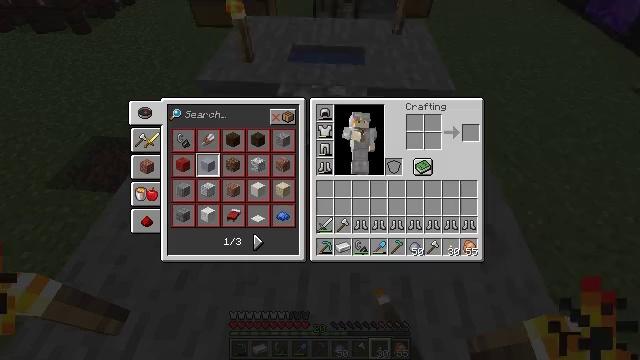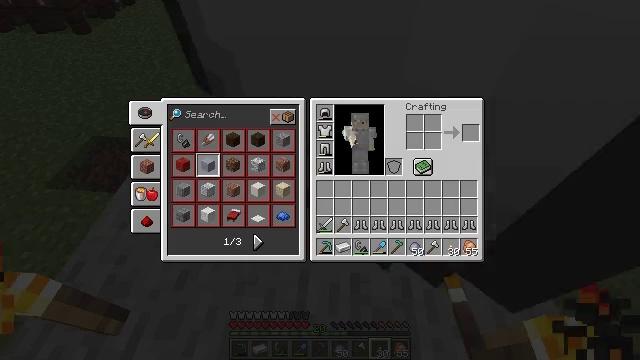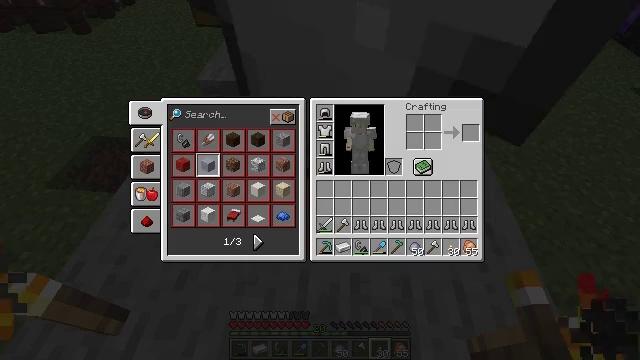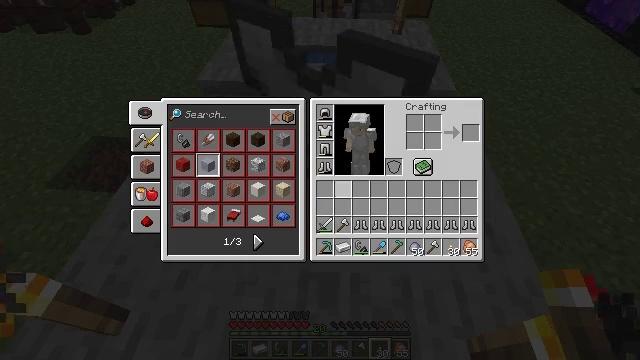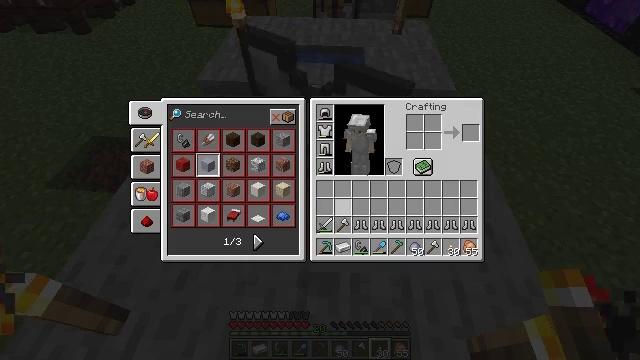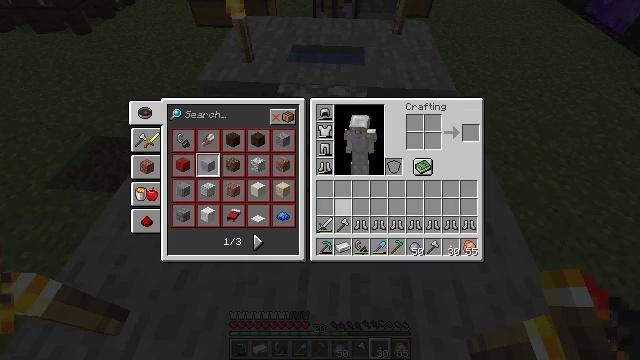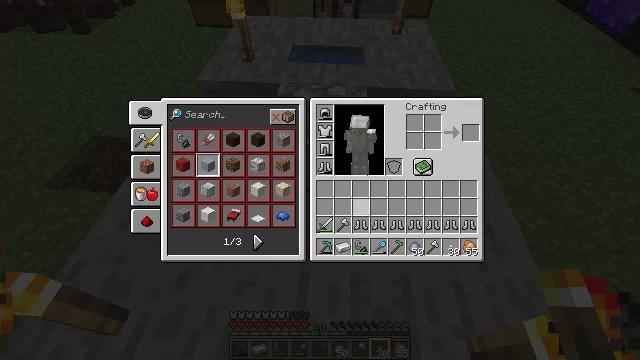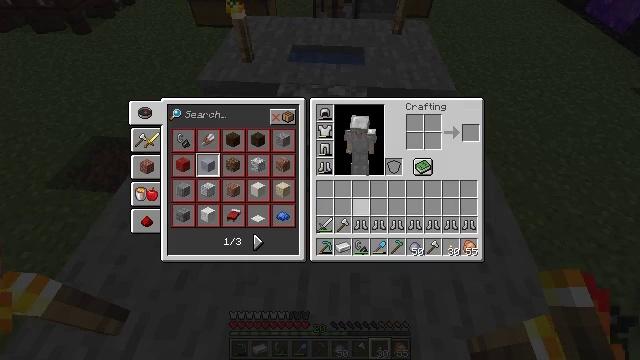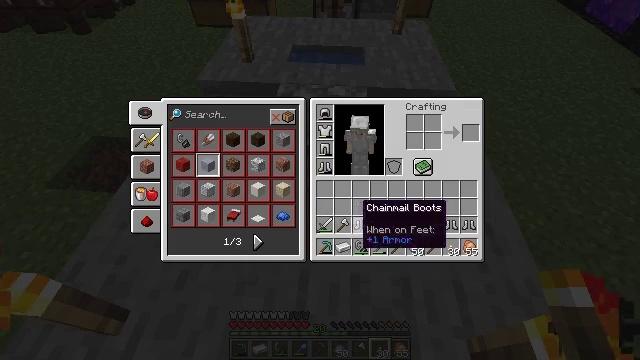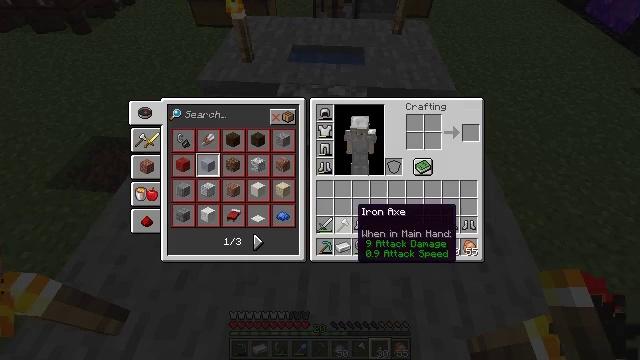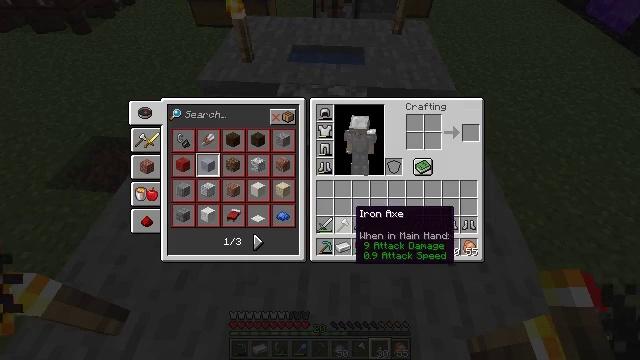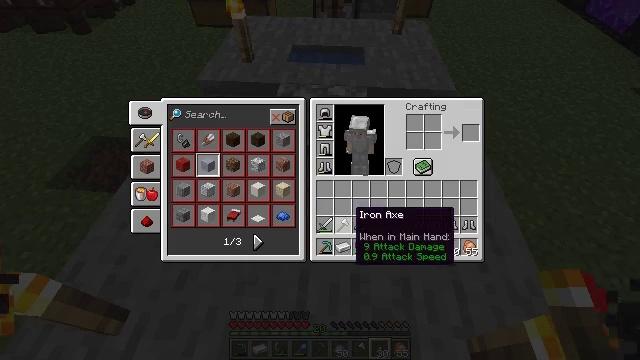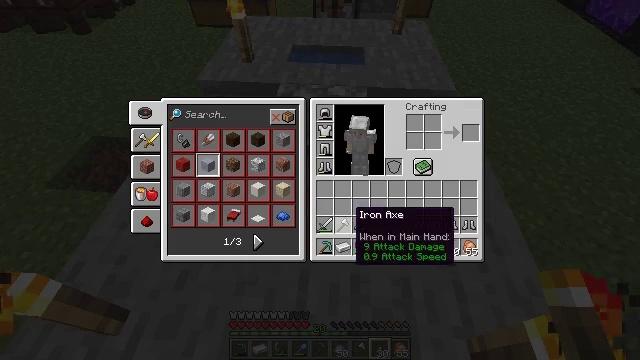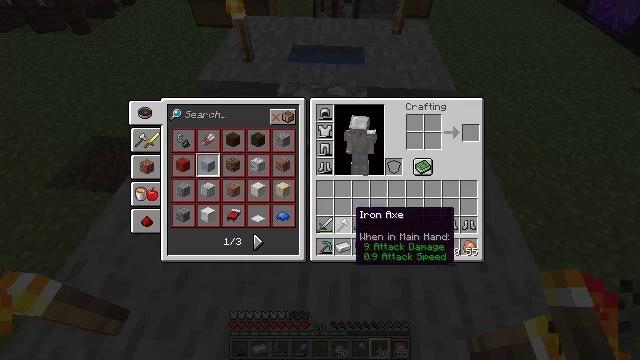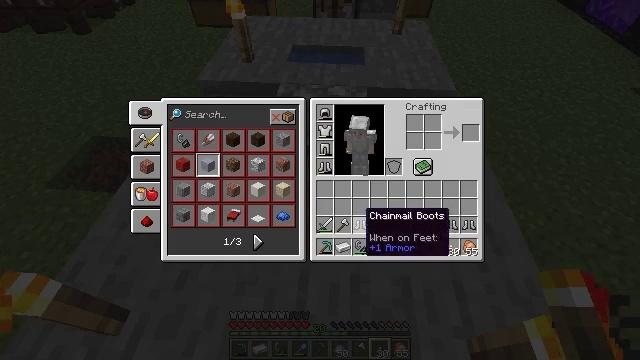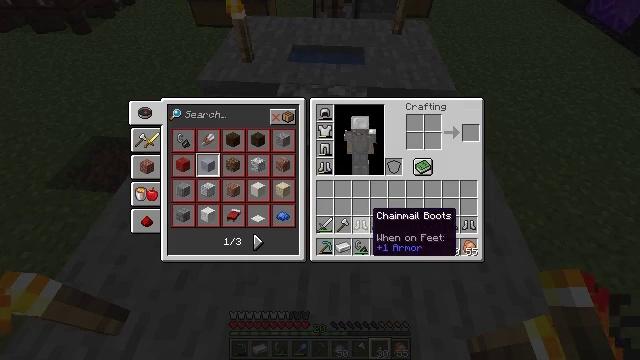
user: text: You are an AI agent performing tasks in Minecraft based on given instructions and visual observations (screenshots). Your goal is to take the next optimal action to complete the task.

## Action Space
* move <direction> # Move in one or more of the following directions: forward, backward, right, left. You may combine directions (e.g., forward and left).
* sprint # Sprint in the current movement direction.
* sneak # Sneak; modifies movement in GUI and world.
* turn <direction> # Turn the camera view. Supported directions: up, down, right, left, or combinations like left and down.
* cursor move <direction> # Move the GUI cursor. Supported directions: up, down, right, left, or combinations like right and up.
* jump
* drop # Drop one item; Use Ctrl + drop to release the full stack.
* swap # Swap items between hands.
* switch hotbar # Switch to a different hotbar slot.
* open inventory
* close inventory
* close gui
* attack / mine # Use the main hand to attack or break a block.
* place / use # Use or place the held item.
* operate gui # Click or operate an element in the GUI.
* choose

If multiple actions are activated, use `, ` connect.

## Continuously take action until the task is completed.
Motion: motion action
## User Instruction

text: Remove a pair of chainmail boots from the inventory.
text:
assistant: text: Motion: turn left and down
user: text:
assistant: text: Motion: turn down
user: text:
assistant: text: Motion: turn down
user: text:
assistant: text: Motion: turn right and down
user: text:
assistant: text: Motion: turn down
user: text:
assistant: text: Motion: turn down
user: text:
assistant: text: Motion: no_op
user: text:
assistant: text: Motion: no_op
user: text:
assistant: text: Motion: no_op
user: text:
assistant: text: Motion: no_op
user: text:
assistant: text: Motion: no_op
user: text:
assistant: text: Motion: no_op
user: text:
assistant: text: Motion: no_op
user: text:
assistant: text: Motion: turn right
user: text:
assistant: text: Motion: turn right
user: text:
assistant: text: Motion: no_op
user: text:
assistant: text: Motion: no_op
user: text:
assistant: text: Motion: no_op
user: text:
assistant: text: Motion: no_op
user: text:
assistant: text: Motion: no_op
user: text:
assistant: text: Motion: attack / mine
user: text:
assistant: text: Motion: attack / mine
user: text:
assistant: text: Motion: turn up, attack / mine
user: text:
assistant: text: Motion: turn up
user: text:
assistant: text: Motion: turn up
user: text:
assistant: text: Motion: no_op
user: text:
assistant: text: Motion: attack / mine
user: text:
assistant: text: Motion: attack / mine
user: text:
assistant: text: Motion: attack / mine
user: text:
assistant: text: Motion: attack / mine